Field crop: maize
Growth stage: 2
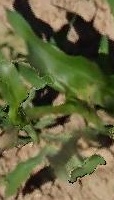
Species: maize